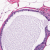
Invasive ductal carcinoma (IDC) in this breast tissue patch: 0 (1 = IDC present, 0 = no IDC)